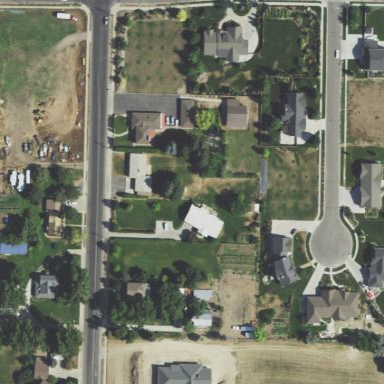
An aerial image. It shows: Residential area composed of single-family homes.